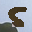
Label: 5